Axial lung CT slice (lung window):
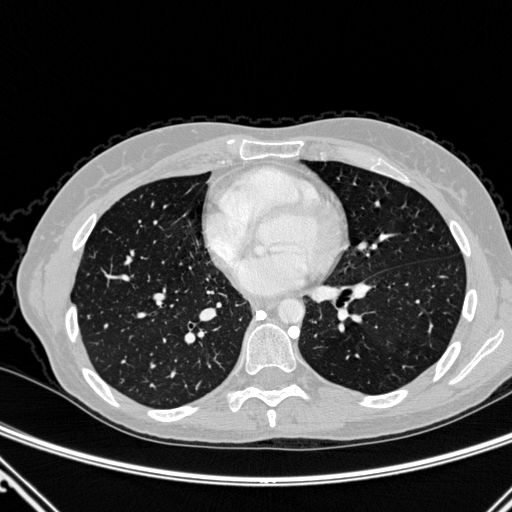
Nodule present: no